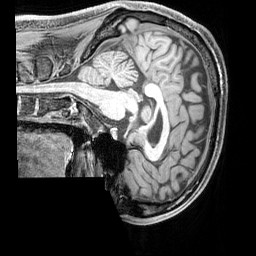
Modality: T1w
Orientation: sagittal
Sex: male
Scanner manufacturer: siemens
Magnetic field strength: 3 T
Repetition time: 2.3 s
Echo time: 0.00226 s